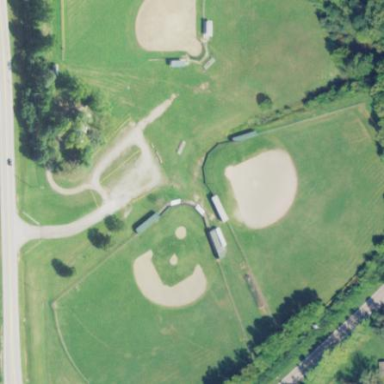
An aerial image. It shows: Sports centre specializing in baseball on leisure land.